Question: Count the number of objects in the diagram.
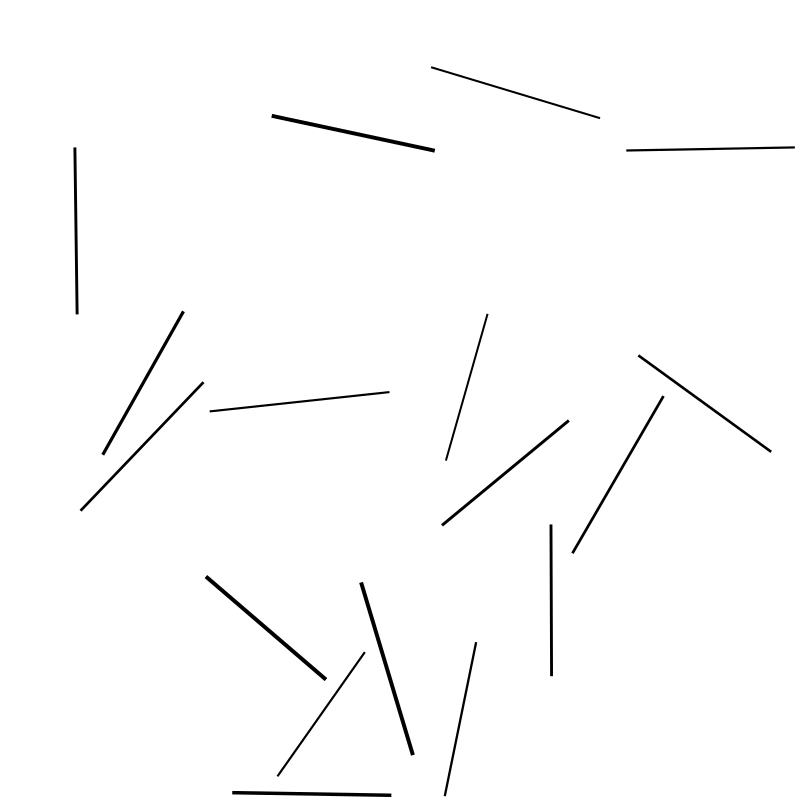
Answer: 17